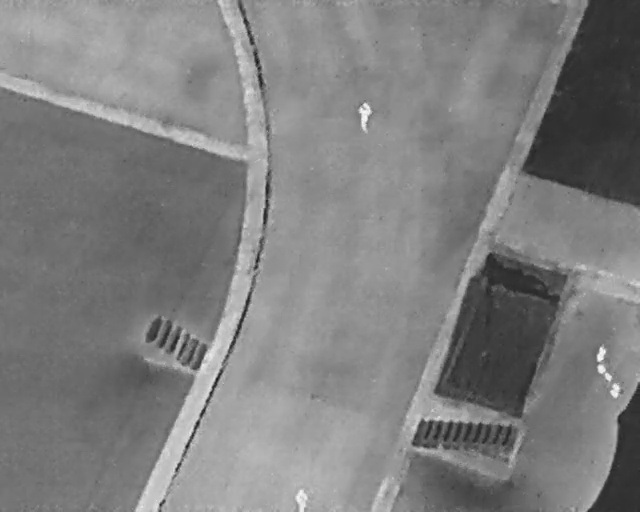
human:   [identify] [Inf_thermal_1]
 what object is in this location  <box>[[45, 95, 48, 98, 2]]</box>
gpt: <ref>1 large person at the bottom</ref>